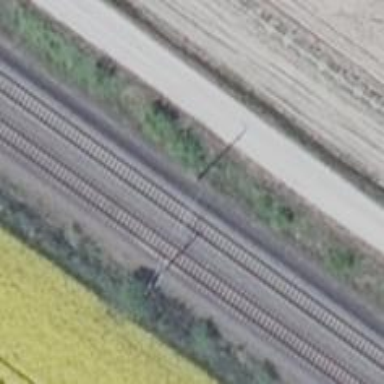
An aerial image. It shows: Railway milestone with catenary mast.